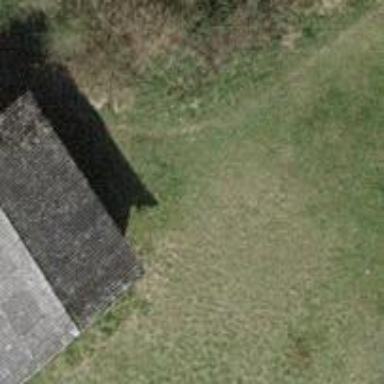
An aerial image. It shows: Weather shelter for public use.